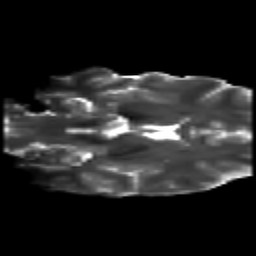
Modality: T2w
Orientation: coronal
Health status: healthy
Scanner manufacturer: siemens
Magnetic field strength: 3 T
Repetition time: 10 s
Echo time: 0.092 s